Question: I have the following database design:

And I'm wondering if must have a column as a primary key, , or maybe I can use and as .
table will have system information and table (which is not shown here), and will have user data.
represents requirement which are part of an EReport. A requirement could be part of more than one EReport.
And represents images (one or more) for those requirement that are part of an EReport.
Do I need as primary key?
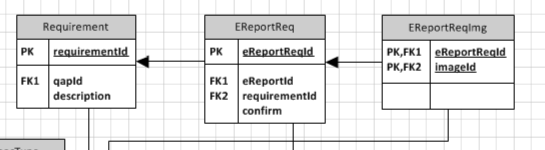
Answer: Assuming an 'EReport' cannot be connected to the 'Requirement' more than once, '{eReportId, requirementId}' is a key . The only question is: do you need an surrogate key ('eReportReqId')? <URL> are some criteria that might help you decide.
My personal hunch is that the answer to that question is "no", so you'll end-up with a model like this:

This model allows for less JOINing in some cases. For example, getting all images of given 'EReport' can be sattisfied by just scanning the 'EReportReqImg' - the 'eReportId' is already there so we can use it directly to filter data (instead of having to JOIN with 'EReportReq' just to get the 'eReportId').
It also nicely <URL>.